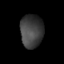
Tissue: skin
Cell type: Epithelial cells
Senescence score: 0.2287
Nuclear area (px): 742
Mean DAPI intensity: 62.77